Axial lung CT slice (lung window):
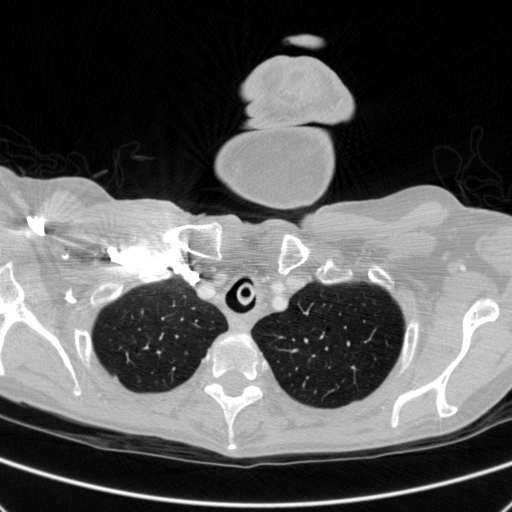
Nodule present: no